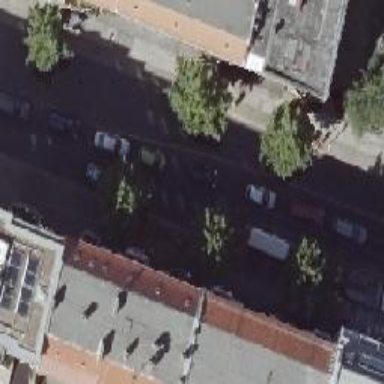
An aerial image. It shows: Parking lane for vehicles.